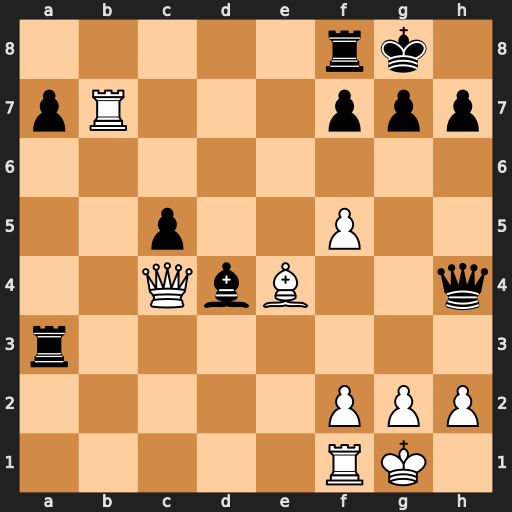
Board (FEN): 5rk1/pR3ppp/8/2p2P2/2QbB2q/r7/5PPP/5RK1
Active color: w
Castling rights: -
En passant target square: -
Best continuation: Qxf7+ Rxf7 Rb8+ Qd8 Rxd8+ Rf8 Bd5+ Kh8 Rxf8#